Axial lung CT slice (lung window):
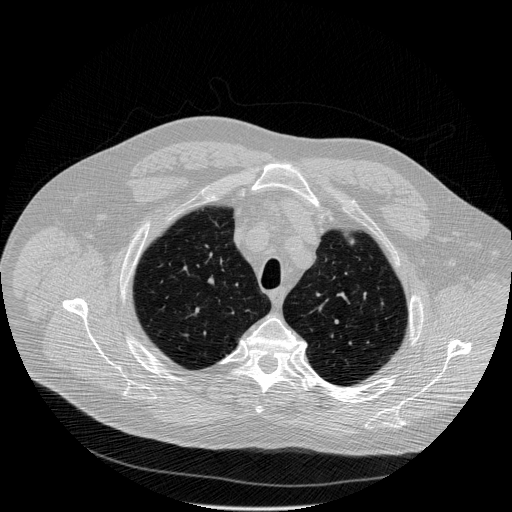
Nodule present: no